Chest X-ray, PA view. Patient: 33 years old, sex M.
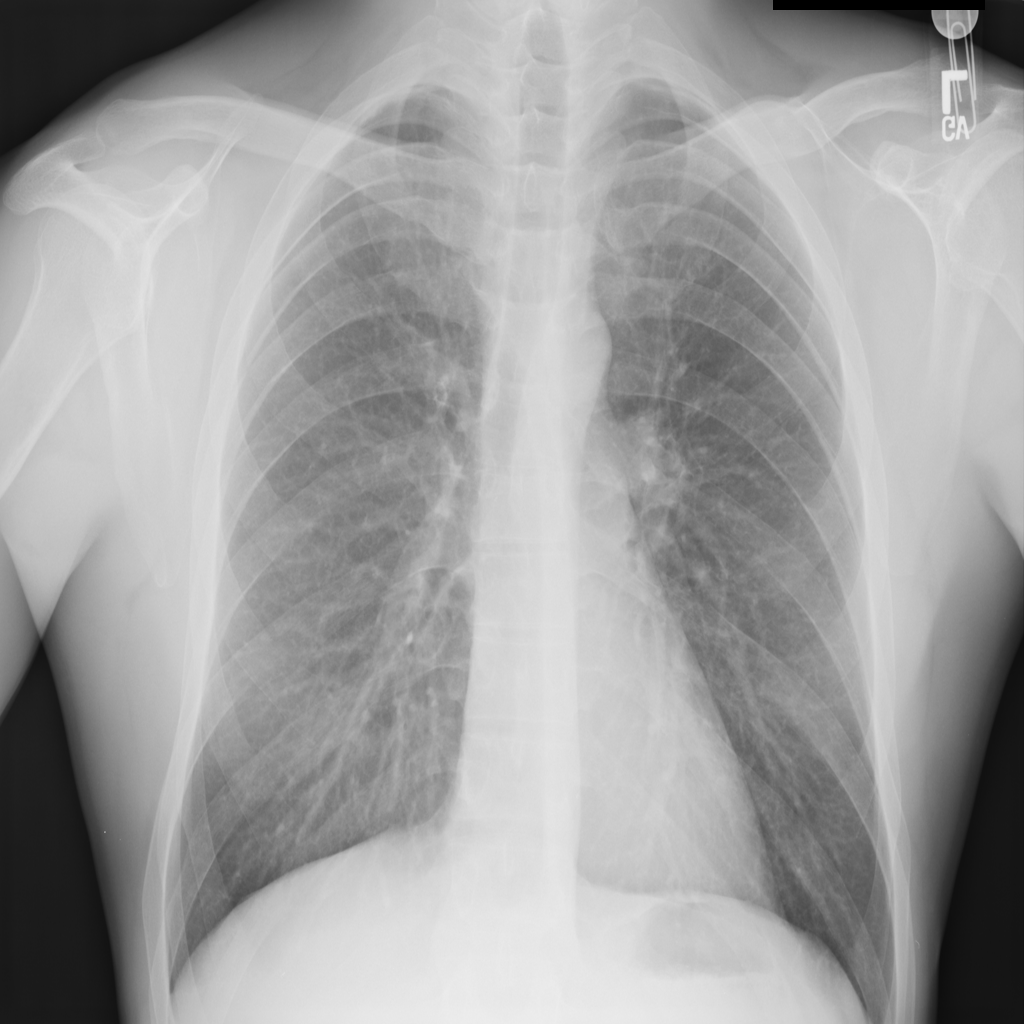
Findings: No Finding